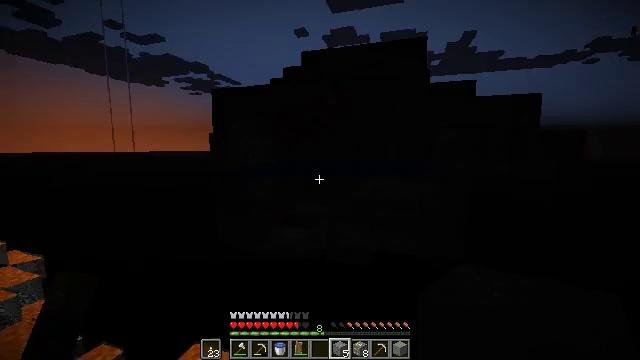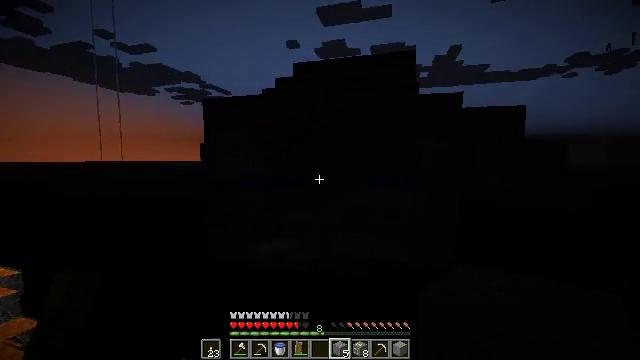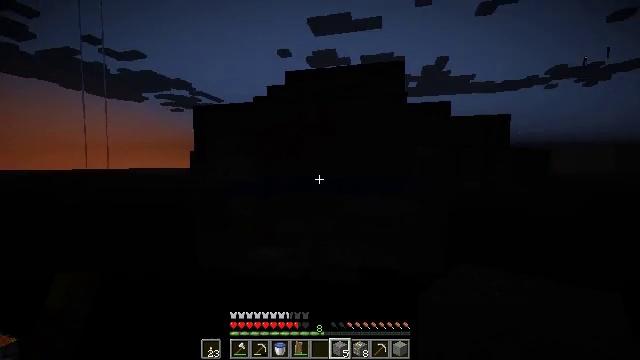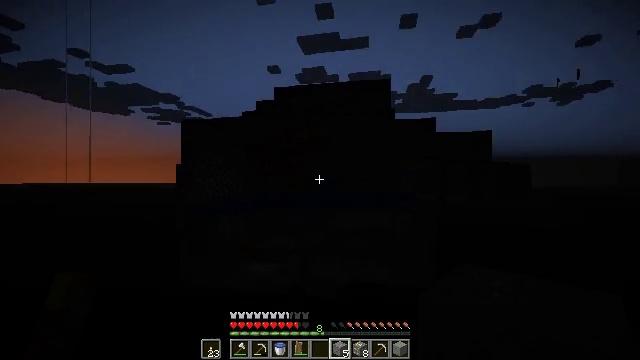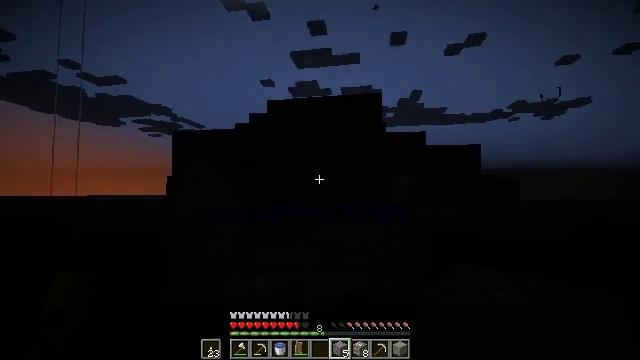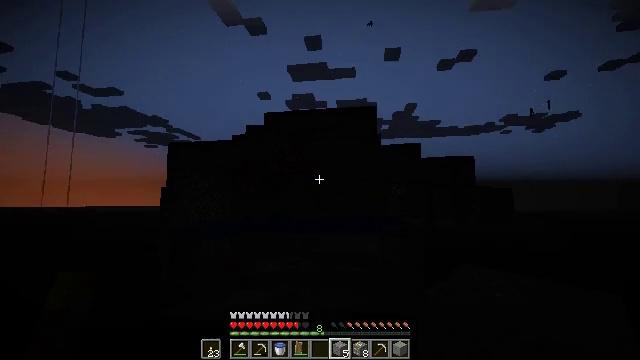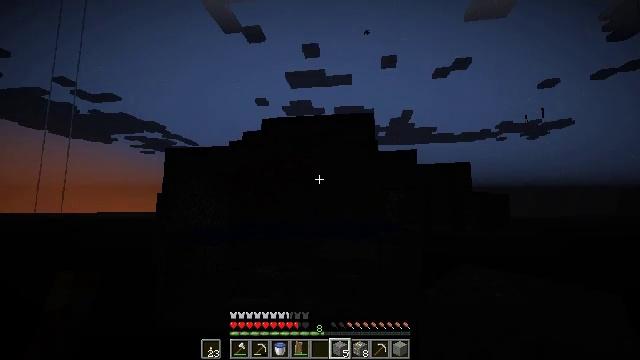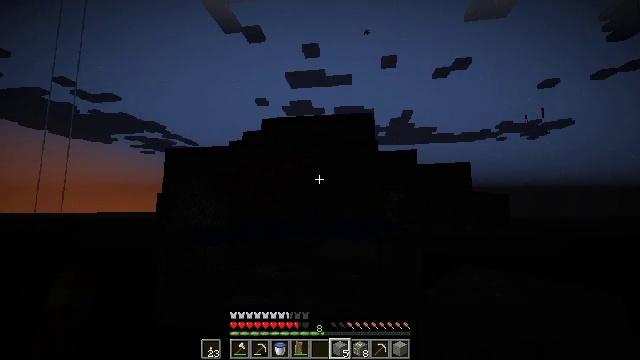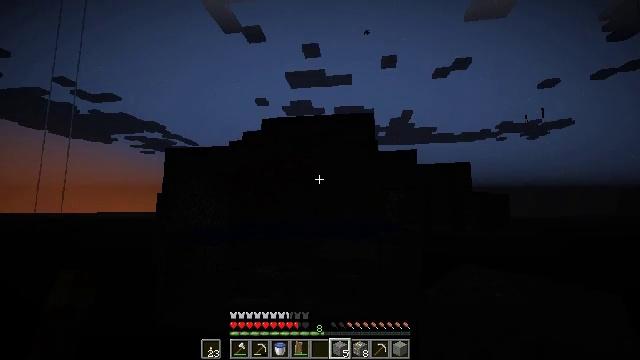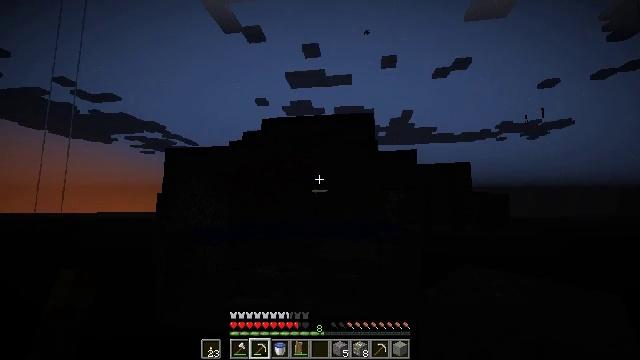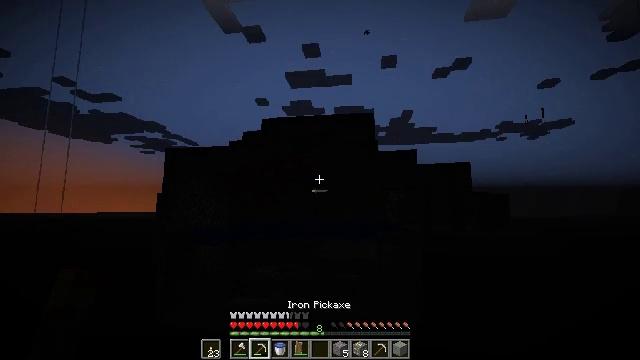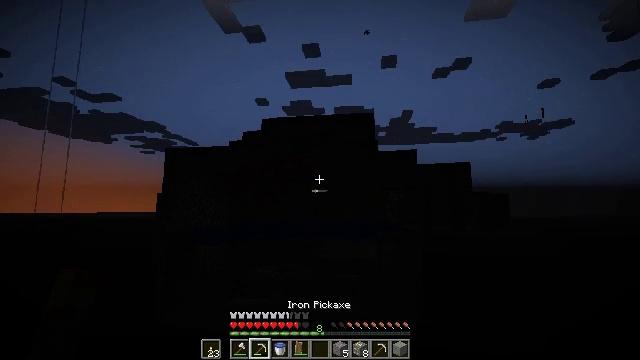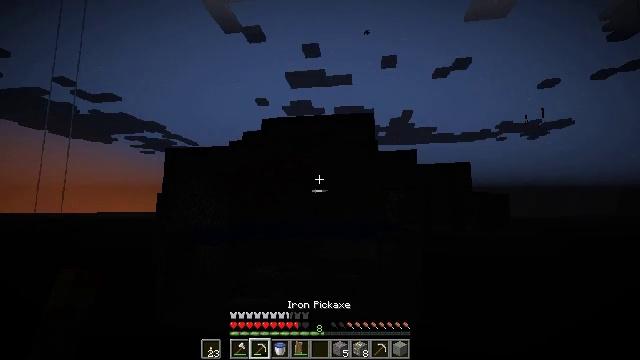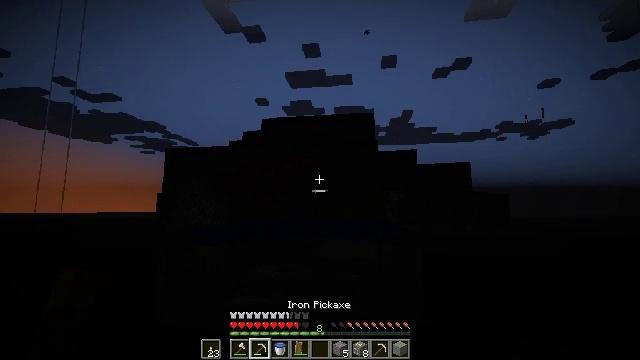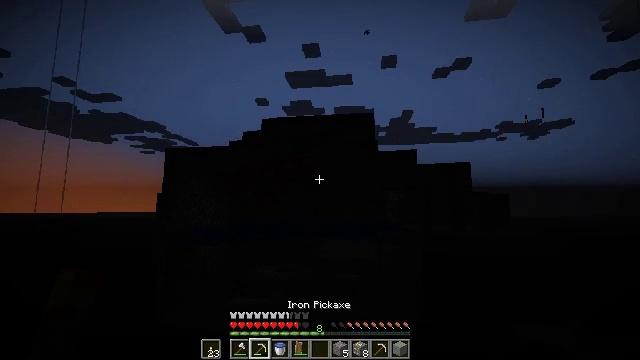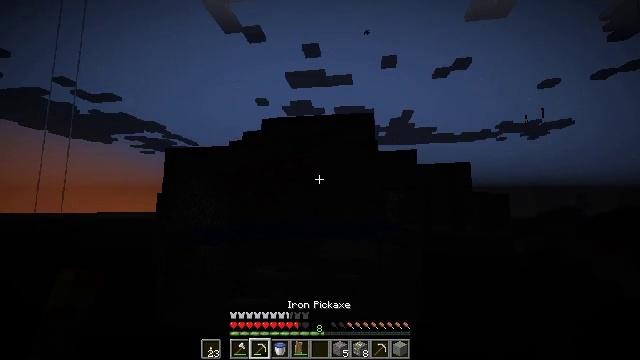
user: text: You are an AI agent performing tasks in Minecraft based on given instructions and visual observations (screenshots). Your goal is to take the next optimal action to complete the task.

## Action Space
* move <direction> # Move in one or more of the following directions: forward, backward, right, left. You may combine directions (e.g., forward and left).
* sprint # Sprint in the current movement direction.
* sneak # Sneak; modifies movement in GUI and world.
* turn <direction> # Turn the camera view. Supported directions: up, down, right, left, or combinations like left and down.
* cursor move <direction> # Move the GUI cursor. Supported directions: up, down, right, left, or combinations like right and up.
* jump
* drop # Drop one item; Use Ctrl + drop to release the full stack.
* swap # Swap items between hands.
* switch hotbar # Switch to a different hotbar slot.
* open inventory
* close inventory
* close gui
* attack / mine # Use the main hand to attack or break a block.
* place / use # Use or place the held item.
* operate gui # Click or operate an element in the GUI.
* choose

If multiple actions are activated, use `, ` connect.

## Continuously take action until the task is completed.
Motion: motion action
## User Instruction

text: Remove the existing composter.
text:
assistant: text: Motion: turn right and up
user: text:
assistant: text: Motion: turn right and up
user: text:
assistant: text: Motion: turn right and up
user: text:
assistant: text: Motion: turn right and up
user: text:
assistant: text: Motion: turn up
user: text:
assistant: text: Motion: turn up
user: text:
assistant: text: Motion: no_op
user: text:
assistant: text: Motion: no_op
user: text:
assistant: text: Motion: switch to hotbar 2
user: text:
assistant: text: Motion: switch to hotbar 2
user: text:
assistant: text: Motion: switch to hotbar 2
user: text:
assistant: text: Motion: switch to hotbar 2
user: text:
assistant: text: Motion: no_op
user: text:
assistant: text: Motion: no_op
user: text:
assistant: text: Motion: no_op
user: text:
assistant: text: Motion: no_op
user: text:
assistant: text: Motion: attack / mine
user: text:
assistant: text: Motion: attack / mine
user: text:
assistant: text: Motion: attack / mine
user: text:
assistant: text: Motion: attack / mine
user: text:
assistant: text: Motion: attack / mine
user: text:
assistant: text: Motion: attack / mine
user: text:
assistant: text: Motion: attack / mine
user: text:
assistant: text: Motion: attack / mine
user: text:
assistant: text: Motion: attack / mine
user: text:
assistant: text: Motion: attack / mine
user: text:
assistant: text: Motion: attack / mine
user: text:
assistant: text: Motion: attack / mine
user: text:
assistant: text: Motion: attack / mine
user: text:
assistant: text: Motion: attack / mine